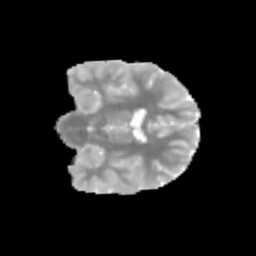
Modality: MD
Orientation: coronal
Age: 10
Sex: male
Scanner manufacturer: siemens
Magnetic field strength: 3 T
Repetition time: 3.8 s
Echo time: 0.07 s